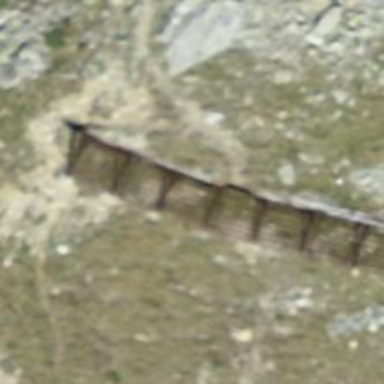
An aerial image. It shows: Snow fence that is man-made.